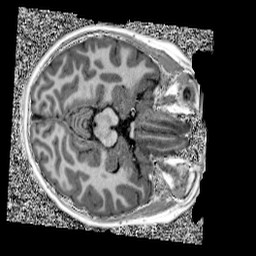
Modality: UNIT1
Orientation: axial
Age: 9
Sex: male
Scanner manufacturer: siemens
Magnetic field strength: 3 T
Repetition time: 4 s
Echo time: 0.00303 s